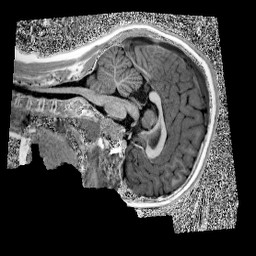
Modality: UNIT1
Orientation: sagittal
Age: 9
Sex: female
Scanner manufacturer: siemens
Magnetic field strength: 3 T
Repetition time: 4 s
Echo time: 0.00303 s